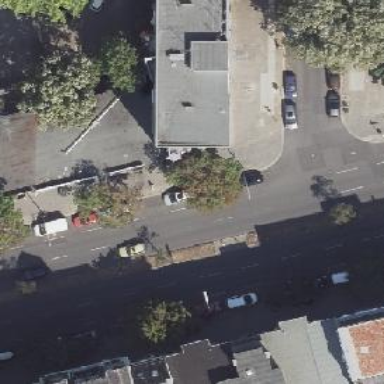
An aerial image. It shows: Restaurant.